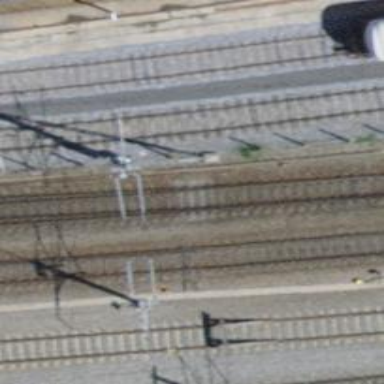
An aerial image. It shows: Railway switch with turnout to the right.